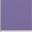
Piece: xx